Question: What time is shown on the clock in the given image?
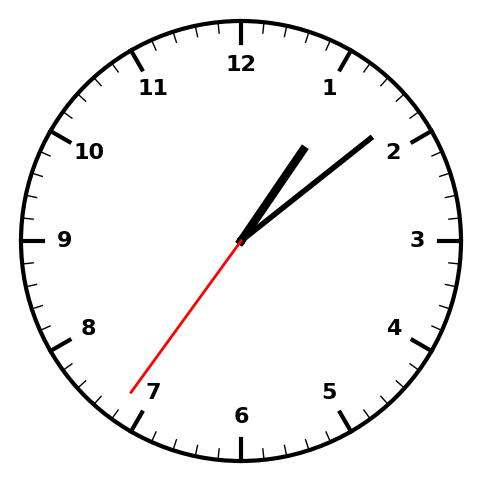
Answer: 01:08:36